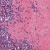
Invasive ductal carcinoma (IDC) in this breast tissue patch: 0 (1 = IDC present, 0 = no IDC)